Question: I'm trying to figure out the way to get all records from a table that have a specific column value AND that are NOT into a relational (many to many) table.
Here's the model view:

<URL>
I need all "testaction" with UserGroups_ID X, which can be done with:
'''
from ta in qasEntities.TestActions
where ta.UserGroups_ID.Equals(selectedUsergroupsId)
select ta
'''
How can I add a clause which would state: and where testaction has no relation to testcase
Thanks
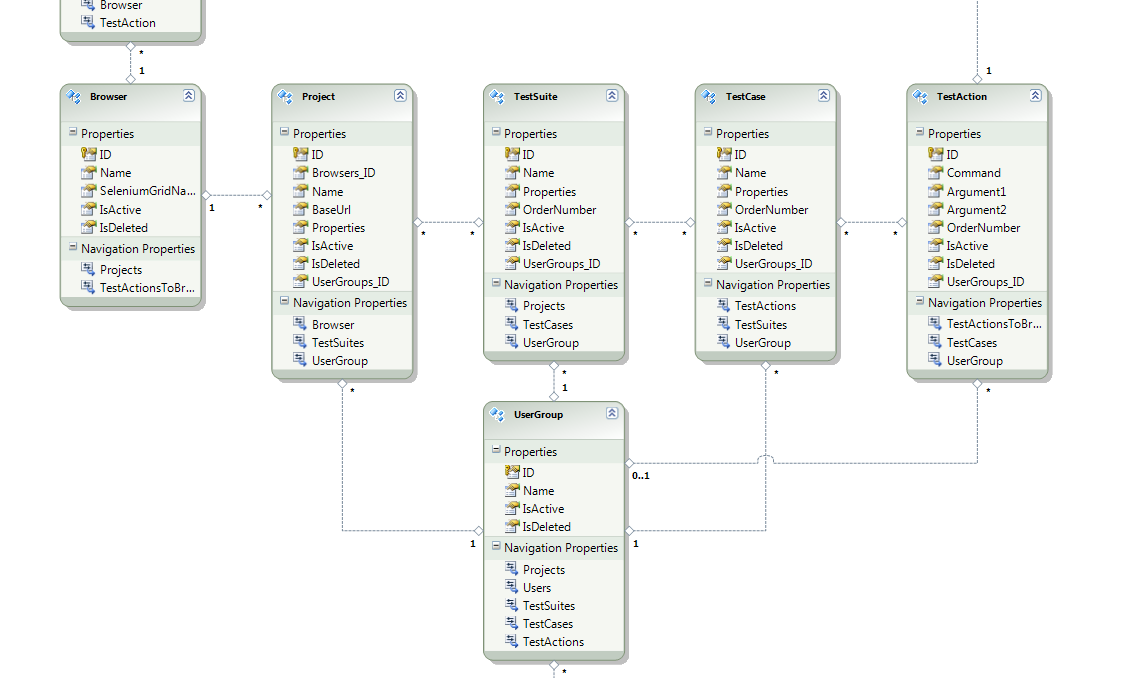
Answer: You can use 'Any()' to see if there are any records.
Something like this:
'''
from ta in qasEntities.TestActions
where ta.UserGroups_ID.Equals(selectedUsergroupsId) &&
!qasEntities.TestCase.Any(x => x.UserGroups_ID.Equals(ta.UserGroups_ID)
select ta
'''
What this does is that it will check if there are any TestCases with the given 'UserGroups_ID' and since there's a '!' in front, it will say "Where there aren't any TestCases with 'UserGroups_ID' 'XXX'".